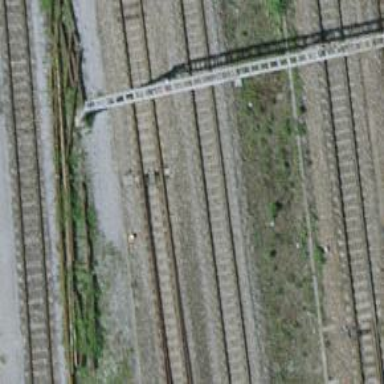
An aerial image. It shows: Single-track railway siding.